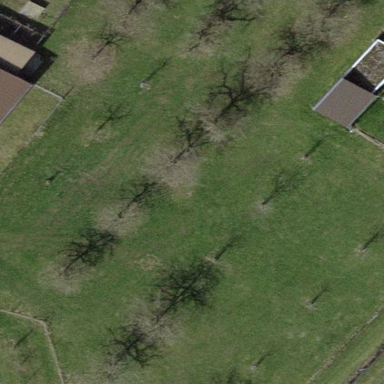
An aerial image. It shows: Orchard.